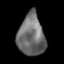
Tissue: lung
Cell type: Epithelial cells
Senescence score: 0.2018
Nuclear area (px): 1082
Mean DAPI intensity: 110.494